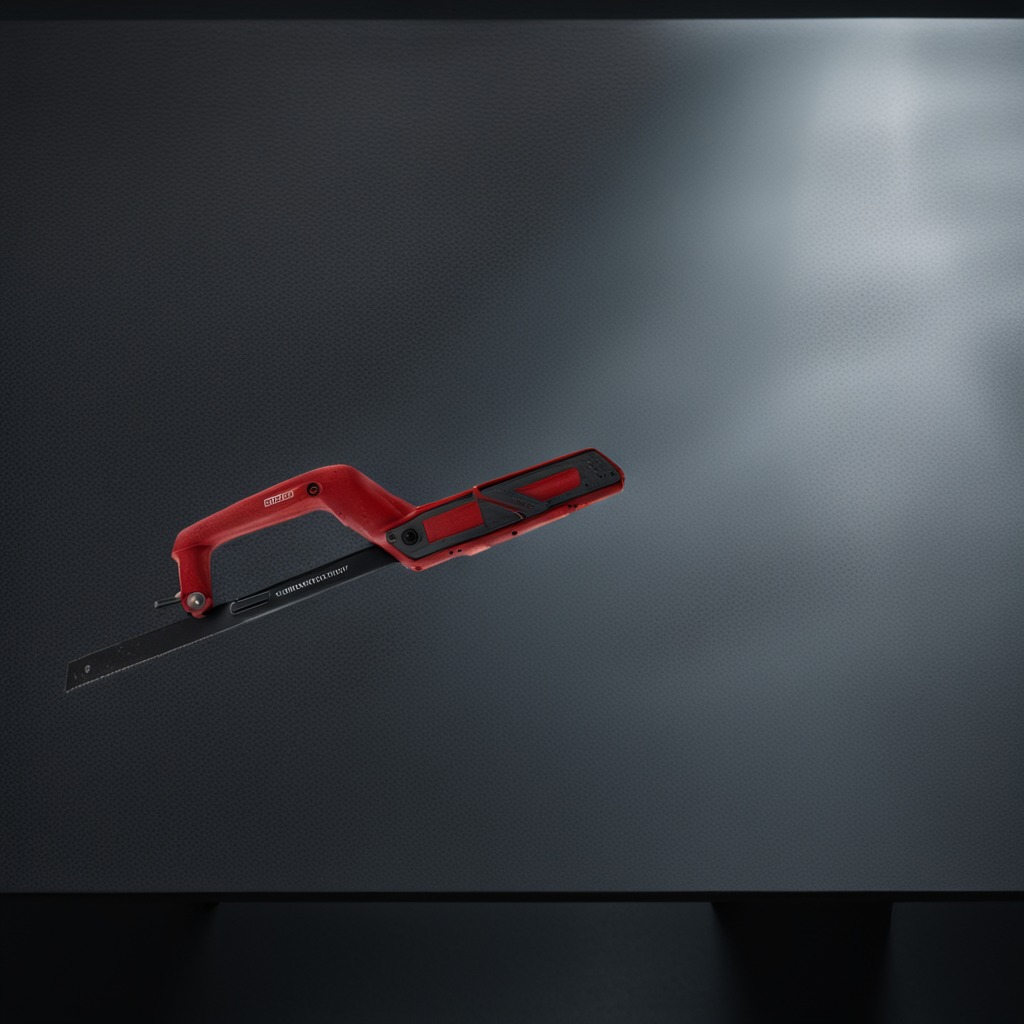
A metal saw is lying on a clean granite table inside a workshop at night.